Interaction volume radius: 10 \u00c5
Interaction volume height: 20 \u00c5
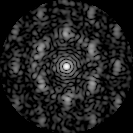
Disorder parameter: 0.6905